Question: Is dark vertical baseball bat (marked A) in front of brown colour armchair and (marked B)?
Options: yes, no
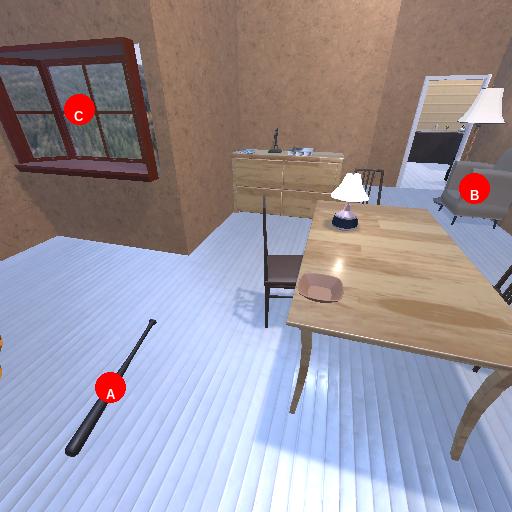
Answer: yes